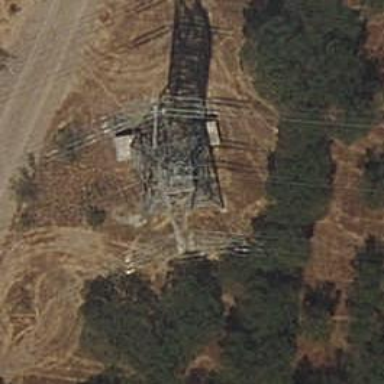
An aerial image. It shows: Power line in the image.